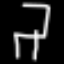
Label: chair